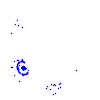
Particle: electron